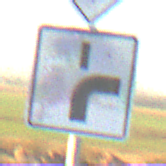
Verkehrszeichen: VerlaufVorfahrtsstrasse8
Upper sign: Vorfahrtsstrasse
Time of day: SunriseSunset
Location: Outdoor (Nature)
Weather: Clear
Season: NotSpecified
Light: Natural